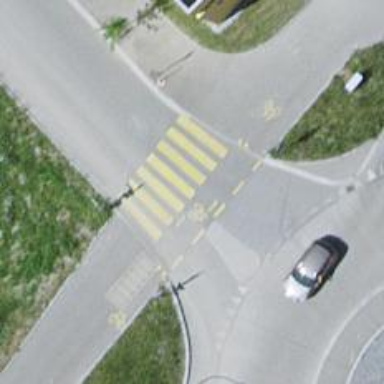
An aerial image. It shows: Uncontrolled zebra crossing on the road.